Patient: sex M, age 59
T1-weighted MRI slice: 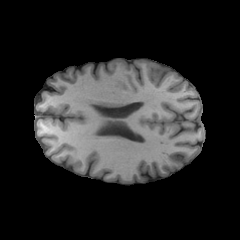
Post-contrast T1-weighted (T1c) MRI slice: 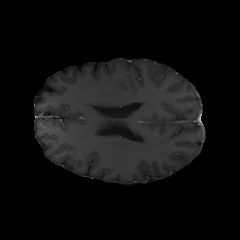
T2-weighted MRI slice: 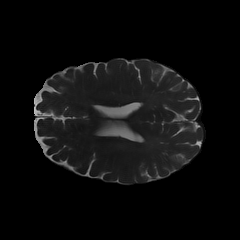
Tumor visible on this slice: no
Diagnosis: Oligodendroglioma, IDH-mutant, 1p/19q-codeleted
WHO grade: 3